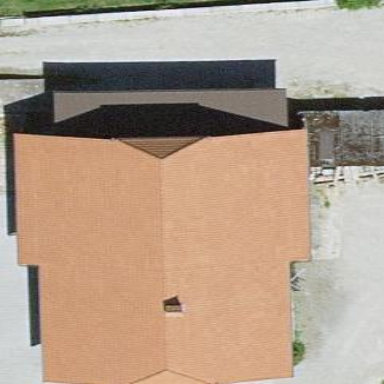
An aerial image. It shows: Farm building.